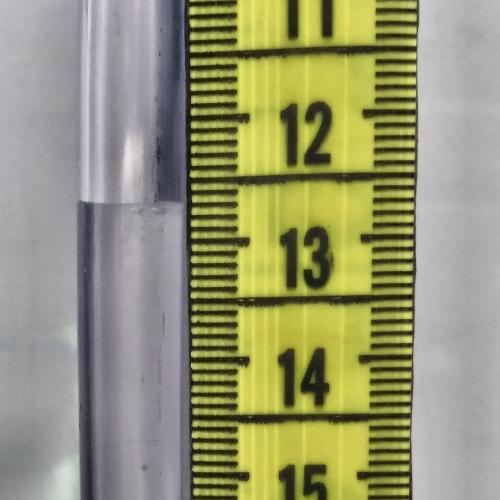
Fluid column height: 12.7 cm